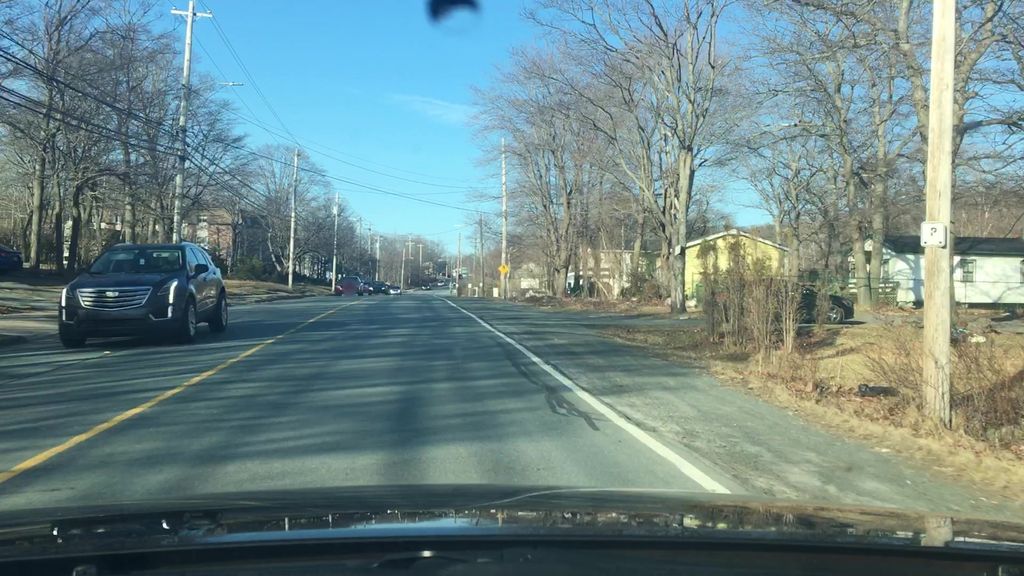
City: halifax